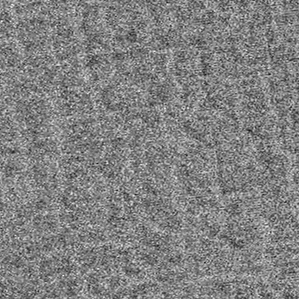
Label: frost